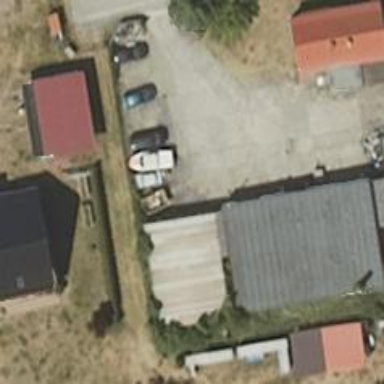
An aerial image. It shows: Car shop.